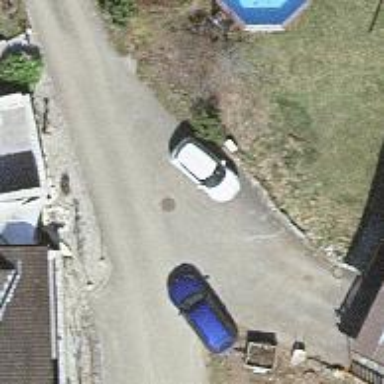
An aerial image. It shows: Paved alleyway designated as service road.